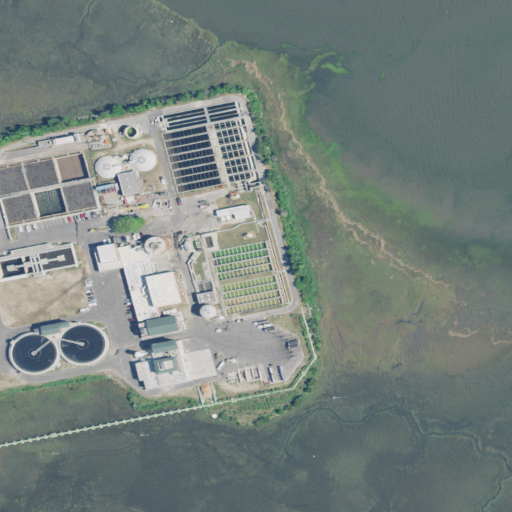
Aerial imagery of island in South Carolina named Plum Island containing herbaceous wetlands, medium intensity development, high intensity development, open water, low intensity development, and open development